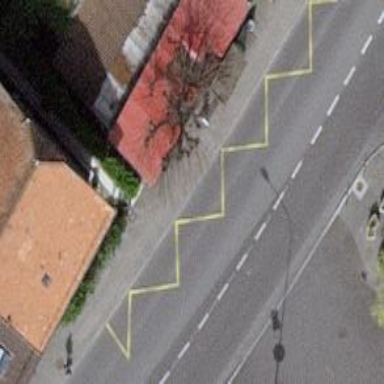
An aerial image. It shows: Sidewalk with asphalt surface leading to bus stop. The bus stop has shelter and serves as platform for public transport.